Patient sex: M
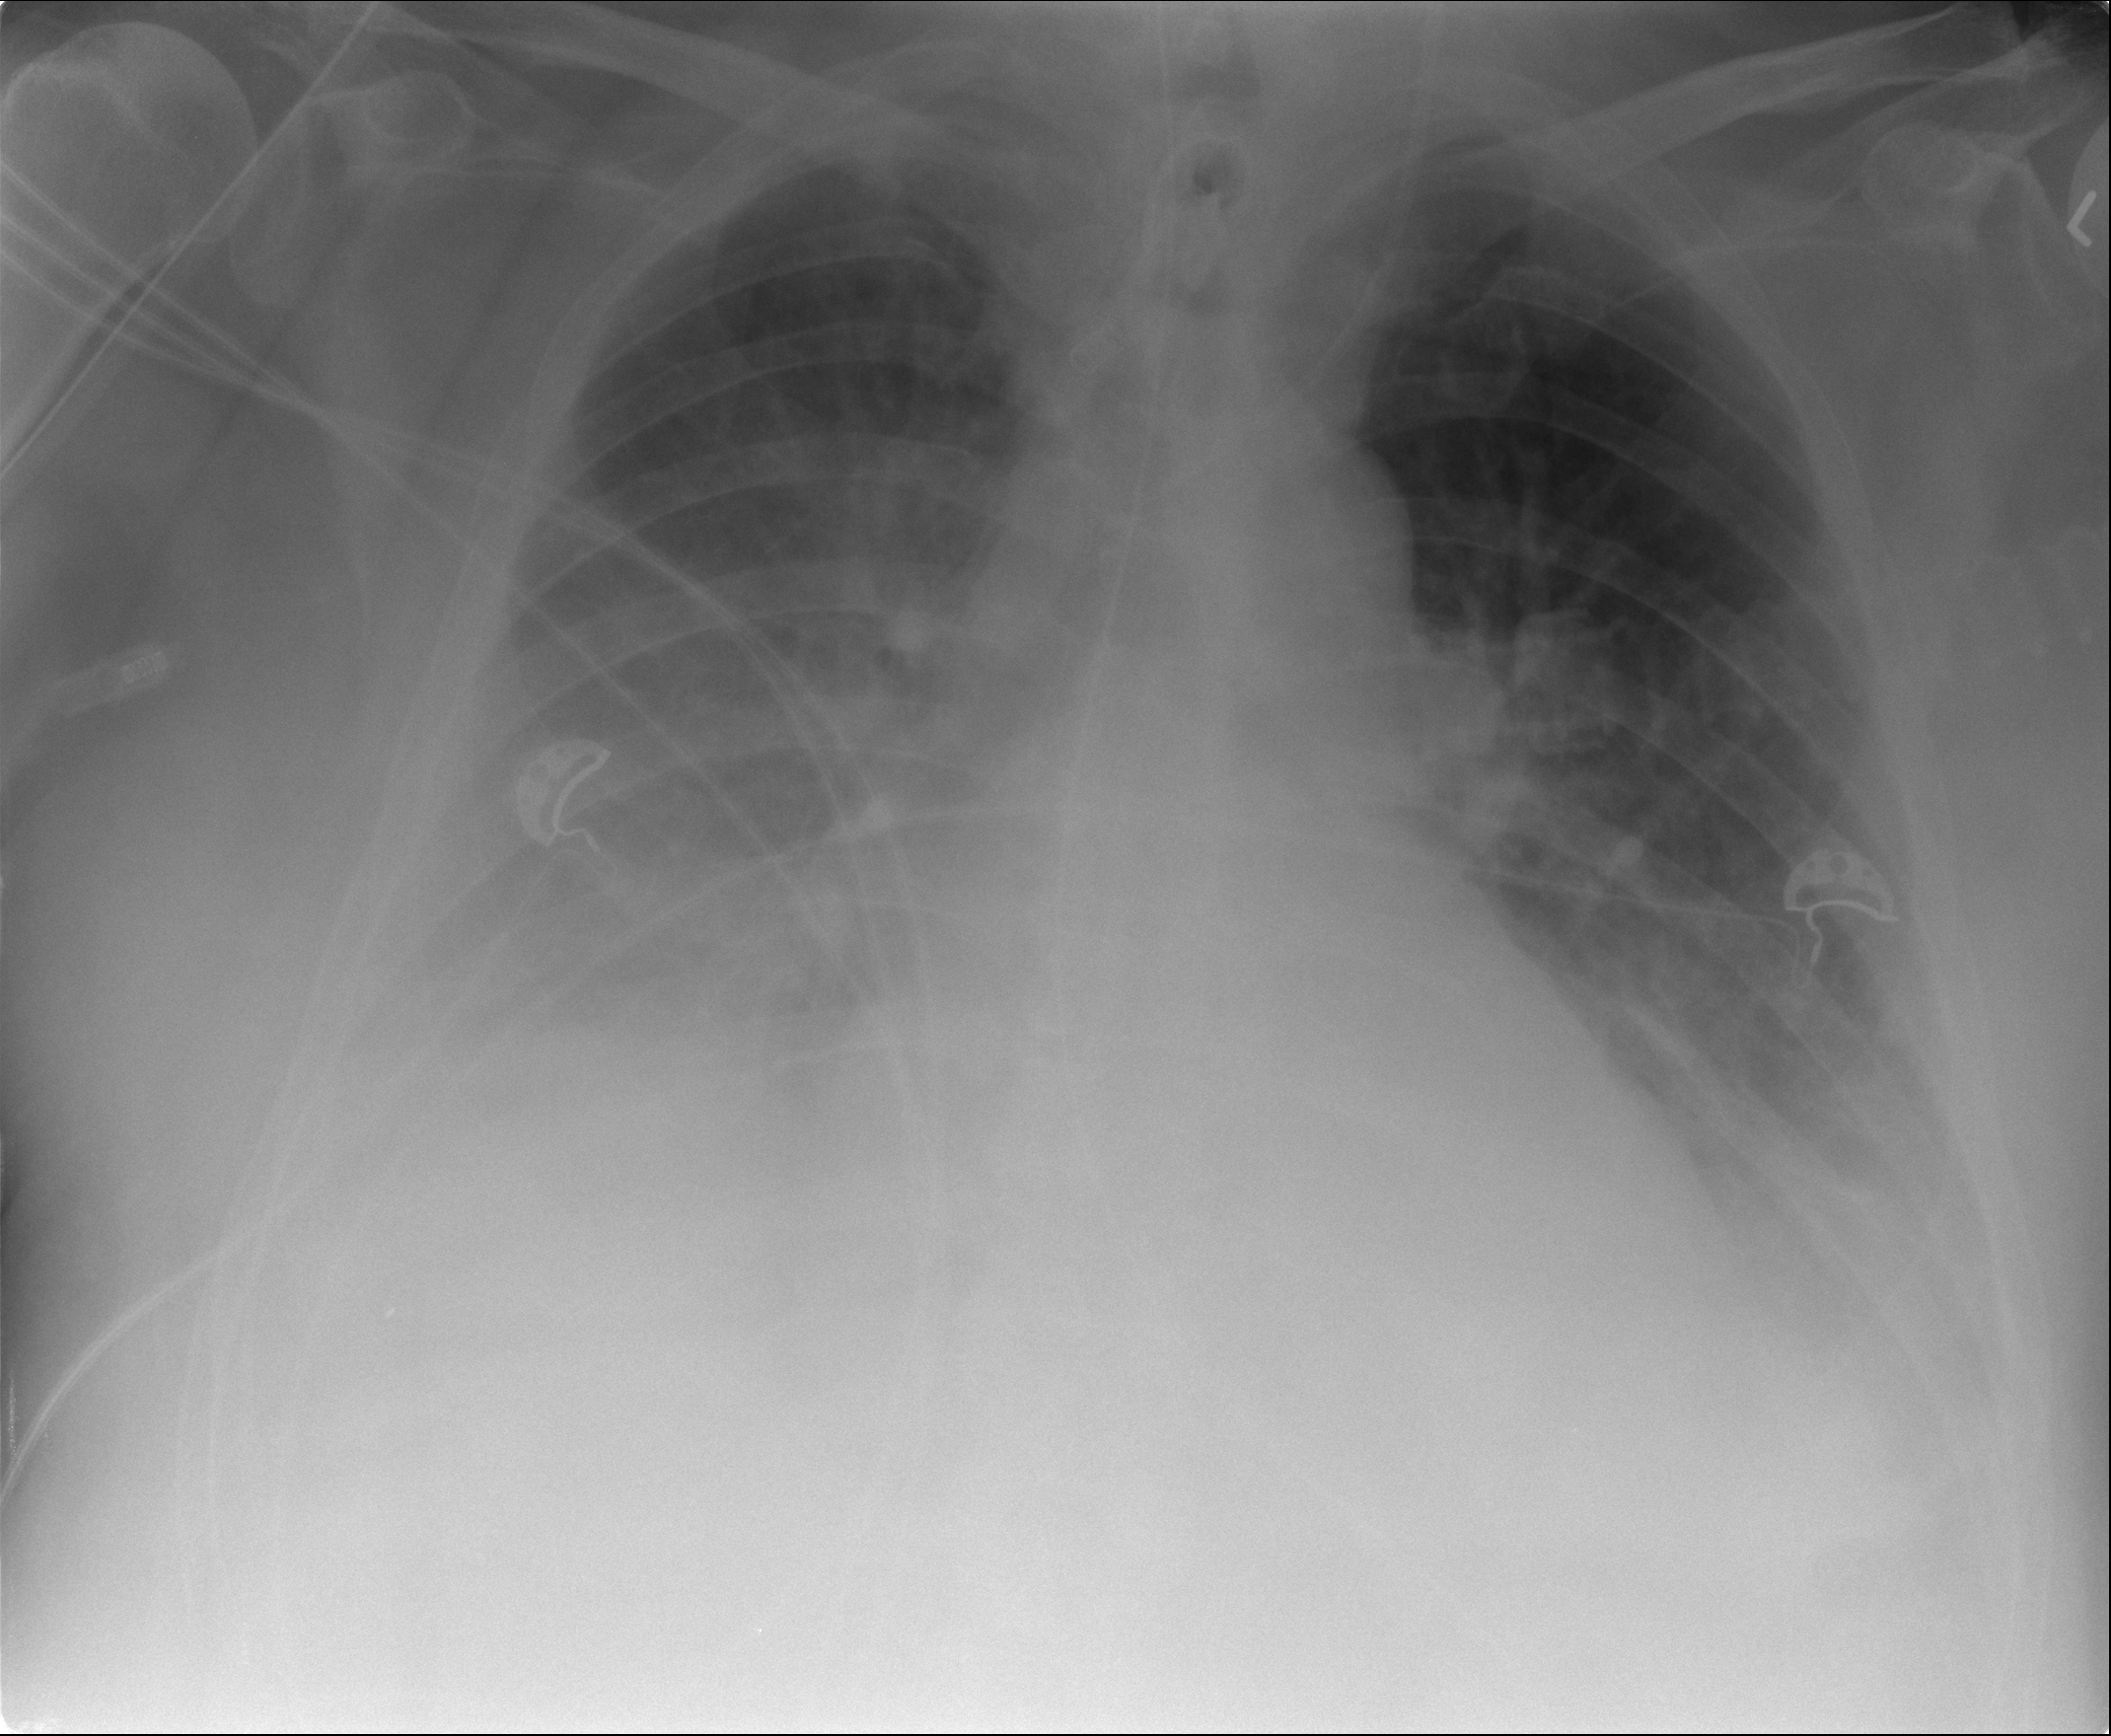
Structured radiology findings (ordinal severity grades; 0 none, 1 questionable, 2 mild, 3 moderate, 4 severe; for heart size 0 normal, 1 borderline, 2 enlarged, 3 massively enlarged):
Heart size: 2
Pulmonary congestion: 3
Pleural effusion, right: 3
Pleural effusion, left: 2
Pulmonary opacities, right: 2
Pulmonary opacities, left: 0
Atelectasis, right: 2
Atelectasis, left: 2